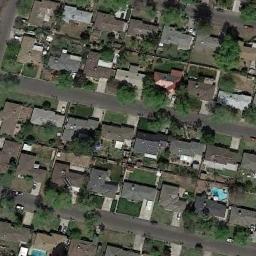
Label: residential